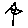
Label: flower